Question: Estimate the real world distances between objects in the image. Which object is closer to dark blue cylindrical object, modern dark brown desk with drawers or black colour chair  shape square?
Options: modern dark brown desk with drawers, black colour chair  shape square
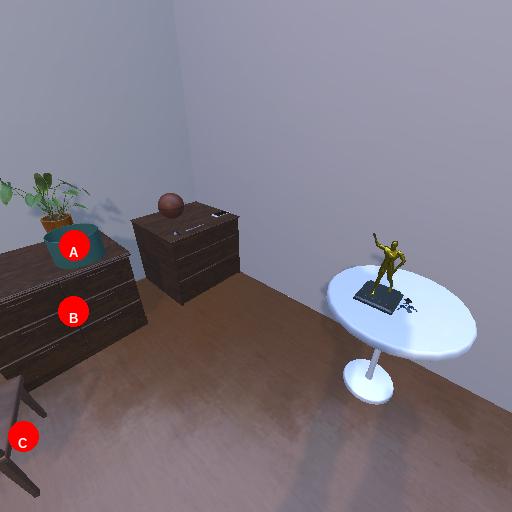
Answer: modern dark brown desk with drawers